Question: So I am watermarking the png image on Gif image.here is my code :
'''
<?php
// Load the stamp and the photo to apply the watermark to
$stamp = imagecreatefrompng('add_item.png');// watermark image
$im = imagecreatefromjpeg('gif_image.gif');// source image
$image_path = "/opt/lampp/htdocs/my/Harshal/watermarking/".time().".png";
$marge_right = 10;
$marge_bottom = 10;
$sx = imagesx($stamp);
$sy = imagesy($stamp);
// Copy the stamp image onto our photo using the margin offsets and the photo
// width to calculate positioning of the stamp.
imagecopy($im, $stamp, imagesx($im) - $sx - $marge_right, imagesy($im) - $sy - $marge_bottom, 0, 0, imagesx($stamp), imagesy($stamp));
// Output and free memory
//header('Content-type: image/png');
imagepng($im,$image_path);
imagedestroy($im);
?>
'''
My code is working fine and its watermarking the png image on gif image but The problem is :
Can you guys tell me why only gif image have issues ?
See the generated image.

I know Gif is the combinations of many images but is there any solution that we can put the image with normal behavior.?
I saw some Online watermarking tools also but they have also same issue.
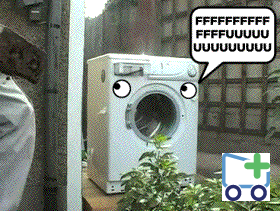
Answer: You can convert the gif to a true color image. Try this:
'''
<?php
// Load the stamp and the photo to apply the watermark to
$stamp = imagecreatefrompng('add_item.png');// watermark image
$im = imagecreatefromgif('gif_image.gif');// source image
$image_path = "/opt/lampp/htdocs/my/Harshal/watermarking/".time().".png";
$marge_right = 10;
$marge_bottom = 10;
$sx = imagesx($stamp);
$sy = imagesy($stamp);
// Convert gif to a true color image
$tmp = imagecreatetruecolor(imagesx($im), imagesy($im));
$bg = imagecolorallocate($tmp, 255, 255, 255);
imagefill($tmp, 0, 0, $bg);
imagecopy($tmp, $im, 0, 0, 0, 0, imagesx($im), imagesy($im));
$im = $tmp;
// Copy the stamp image onto our photo using the margin offsets and the photo
// width to calculate positioning of the stamp.
imagecopy($im, $stamp, imagesx($im) - $sx - $marge_right, imagesy($im) - $sy - $marge_bottom, 0, 0, imagesx($stamp), imagesy($stamp));
// Output and free memory
//header('Content-type: image/png');
imagepng($im,$image_path);
imagedestroy($im);
'''